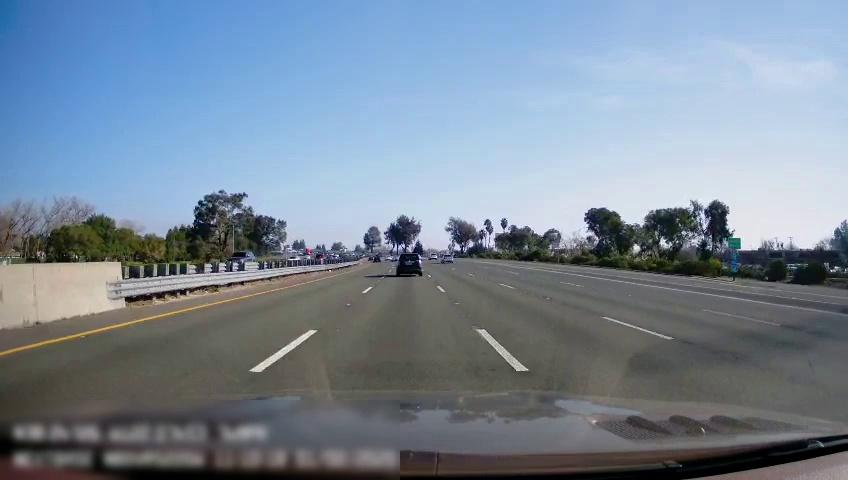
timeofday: Day
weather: Sunny
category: Drivable Space
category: Vehicles | SUV
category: Vehicles | Car
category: Vehicles | Car
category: Vehicles | SUV
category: Lanes | Alternate Lane
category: Lanes | Current Lane
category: Lanes | Current Lane
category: Lanes | Alternate Lane
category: Lanes | Alternate Lane
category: Lanes | Alternate Lane
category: Lanes | Alternate Lane
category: Lanes | Alternate Lane
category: Traffic | Signs
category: Traffic | Signs